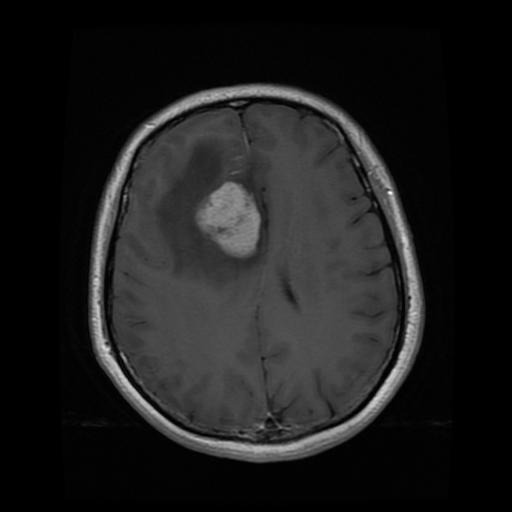
Label: meningioma